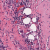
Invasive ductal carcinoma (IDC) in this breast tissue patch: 0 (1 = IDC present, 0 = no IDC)